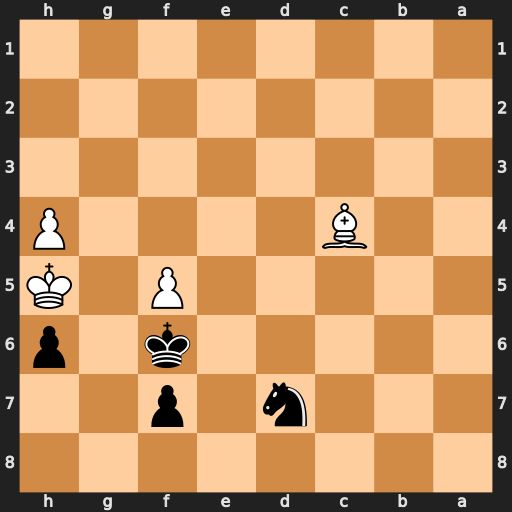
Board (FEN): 8/3n1p2/5k1p/5P1K/2B4P/8/8/8
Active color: b
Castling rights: -
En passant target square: -
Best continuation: Kg7 Kg4 Ne5+ Kg3 Nxc4